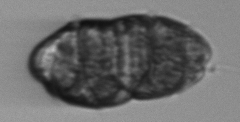
Label: Margalefidinium